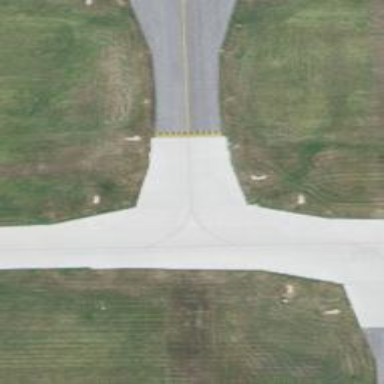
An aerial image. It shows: Image of taxiway at airport.